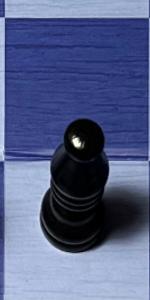
Label: Bishop_Black